Aerial crown-view tile of a tropical tree (Barro Colorado Island, Panama), acquired 20250818:
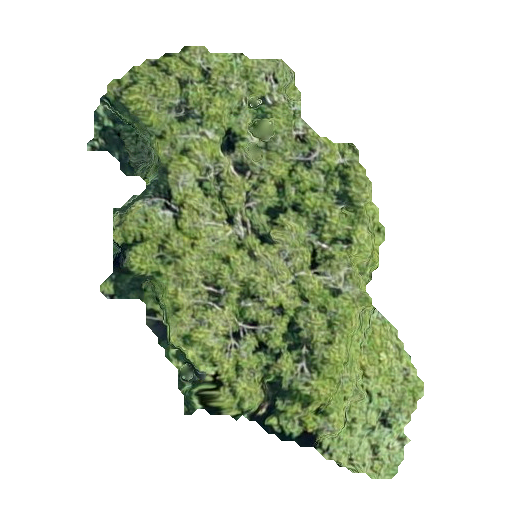
Species: Guatteria lucens
GBIF accepted scientific name: Guatteria lucens
Crown area: 128.703 m²